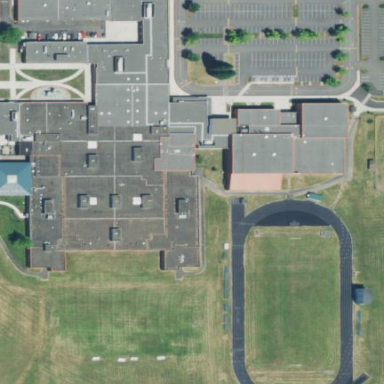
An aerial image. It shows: School.